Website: bh-photo
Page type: store-pickup
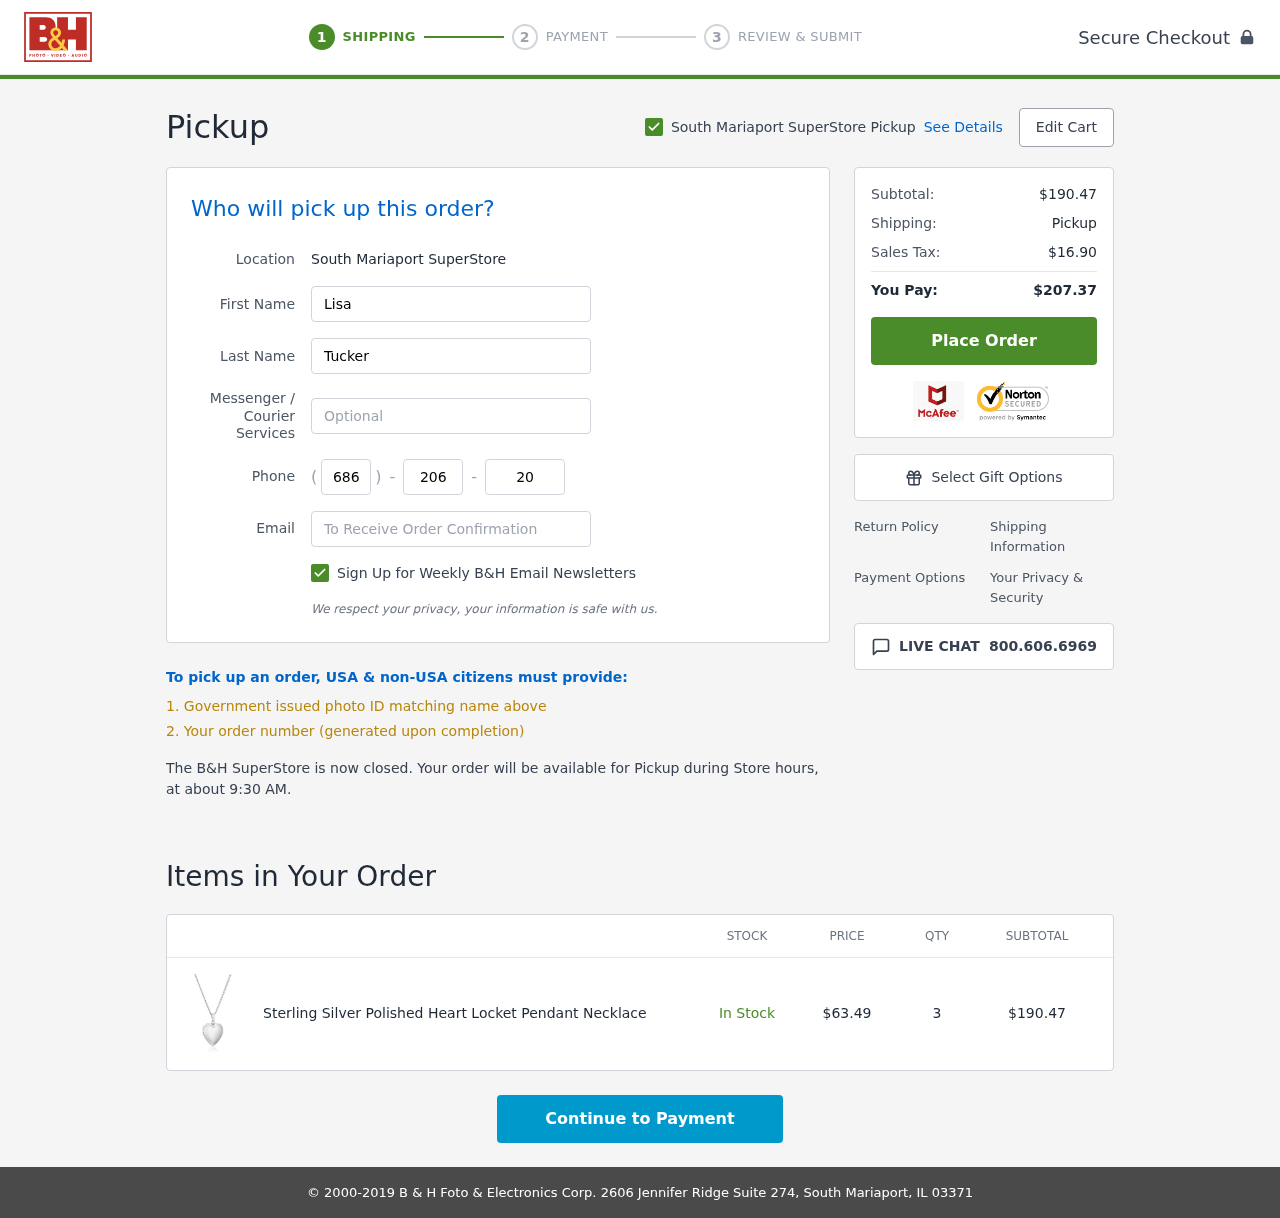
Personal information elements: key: PII_EMAIL
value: ltucker@hotmail.com
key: PII_FIRSTNAME
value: Lisa
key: PII_LASTNAME
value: Tucker
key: PII_LOCATION1_CITY
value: South Mariaport SuperStore Pickup
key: PII_LOCATION1_CITY
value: South Mariaport SuperStore
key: PII_PHONE_AREA
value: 686
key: PII_PHONE_PREFIX
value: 206
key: PII_PHONE_SUFFIX
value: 2098
Product elements: key: PRODUCT1_NAME
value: Sterling Silver Polished Heart Locket Pendant Necklace
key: PRODUCT1_PRICE
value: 63.49
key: PRODUCT1_QUANTITY
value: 3
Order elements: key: ORDER_SUBTOTAL
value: $190.47
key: ORDER_TAX
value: $16.90
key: ORDER_TOTAL
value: $207.37